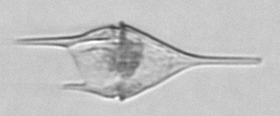
Label: Tripos_lineatus